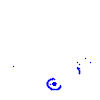
Particle: proton